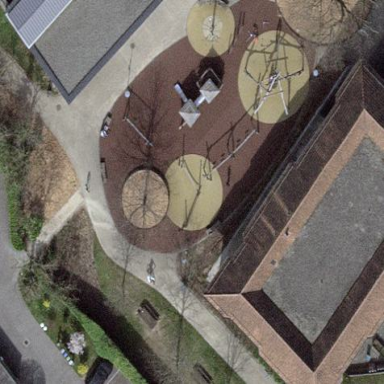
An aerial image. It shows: Playground area for leisure activities on the land.